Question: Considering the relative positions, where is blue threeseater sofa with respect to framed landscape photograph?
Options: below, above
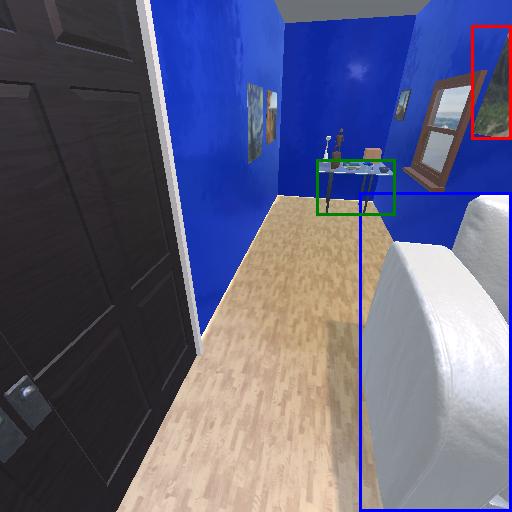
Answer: below